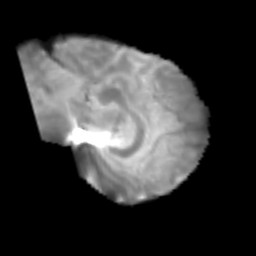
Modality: T2w
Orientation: sagittal
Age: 30
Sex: male
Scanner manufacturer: siemens
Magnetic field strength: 3 T
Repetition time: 2.3 s
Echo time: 0.085 s